Aerial crown-view tile of a tropical tree (Barro Colorado Island, Panama), acquired 20241014:
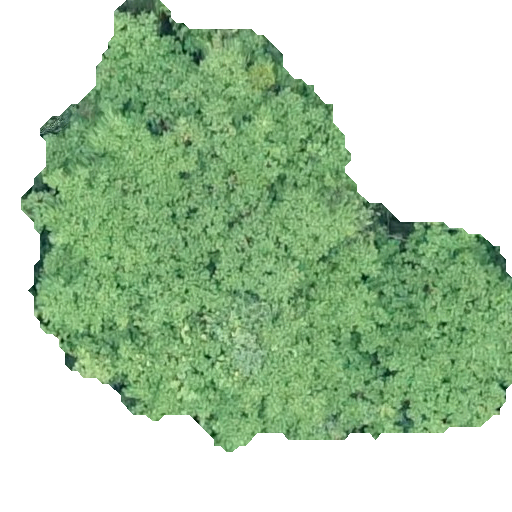
Species: Tachigali panamensis
GBIF accepted scientific name: Tachigali panamensis
Crown area: 226.063 m²